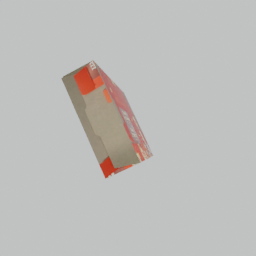
Label: nature